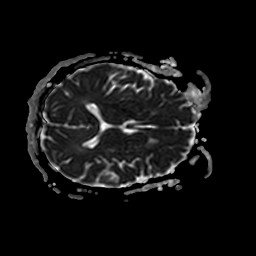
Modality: ADC
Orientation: axial
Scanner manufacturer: philips
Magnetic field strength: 3 T
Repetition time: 3.756 s
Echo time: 0.05947 s